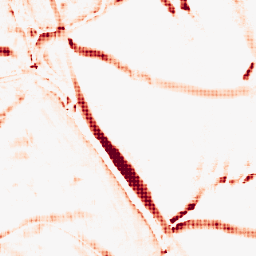
Category: morphological
Decomposition family: morphological_square
Decomposition parameters: operation: opening
size: 15
Upsampling method: sinc_hamming
Upsampling parameters: scale: 8
kernel_size: 8
Upsampling scale: 8